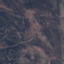
Land use / land cover class: HerbaceousVegetation